Question: Count the number of objects in the diagram.
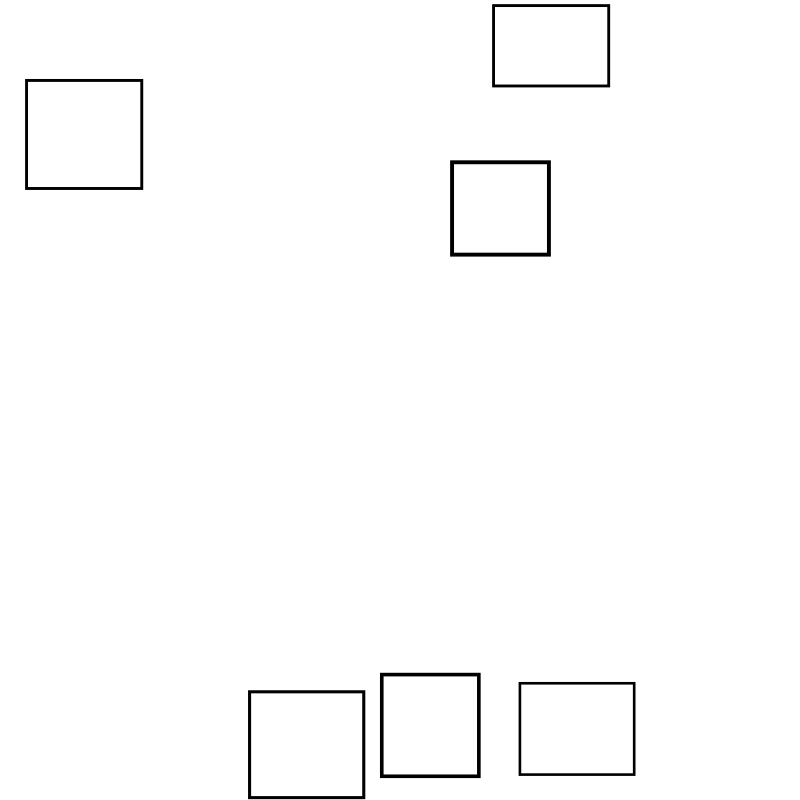
Answer: 6